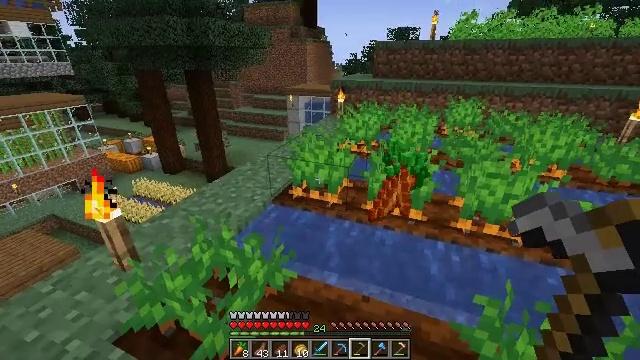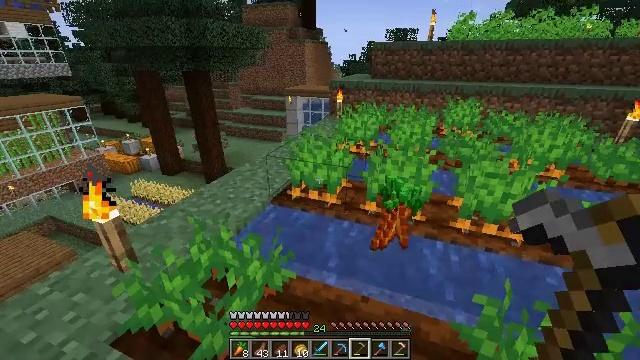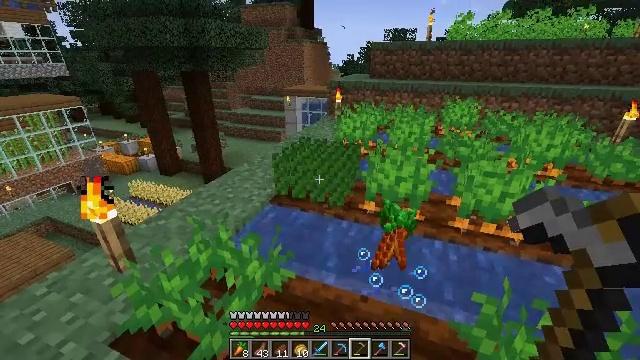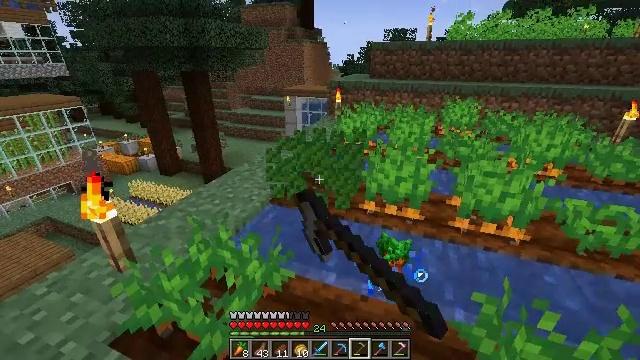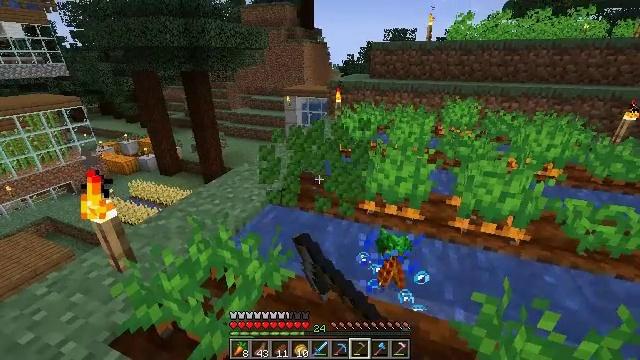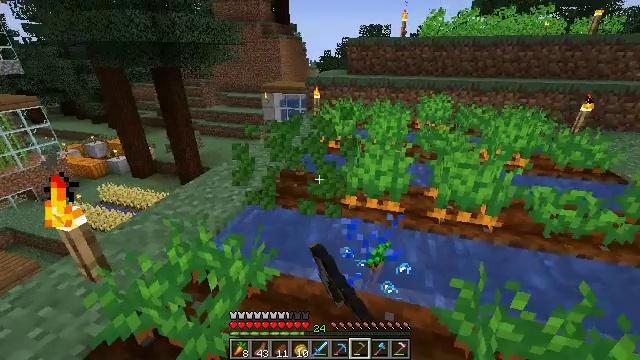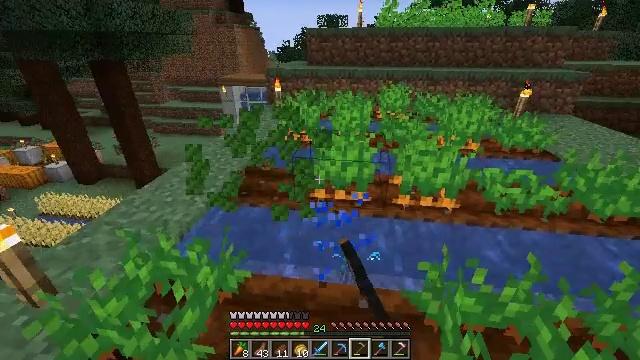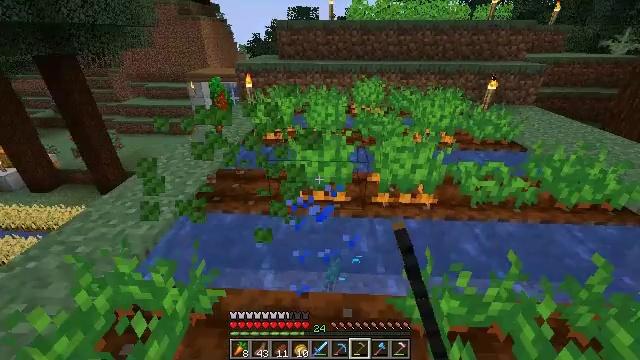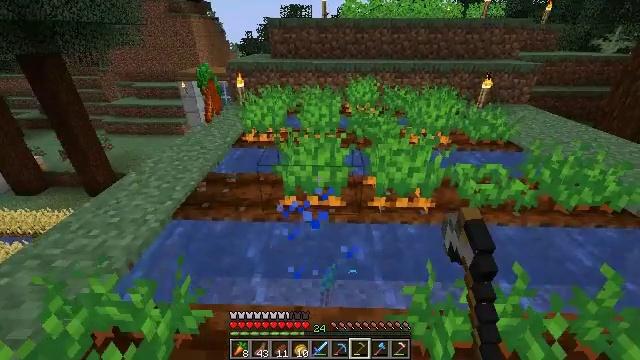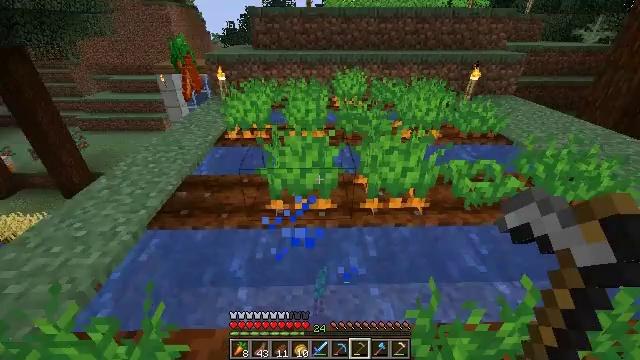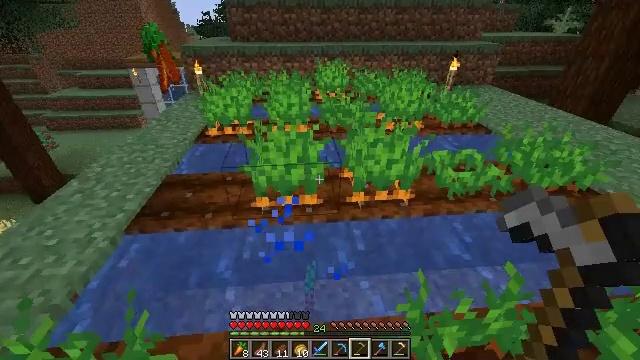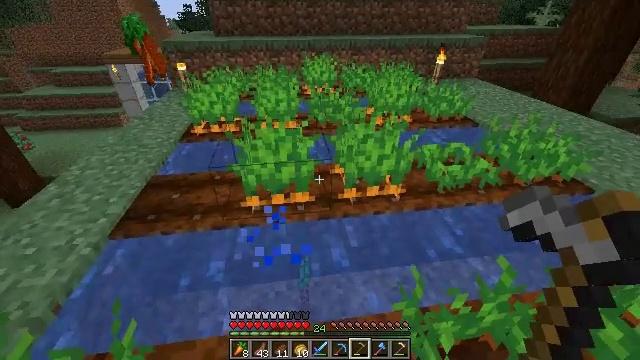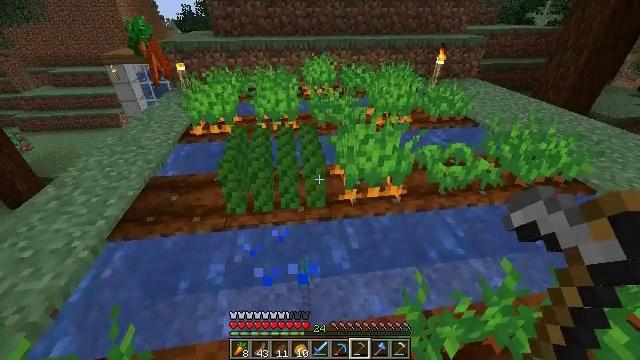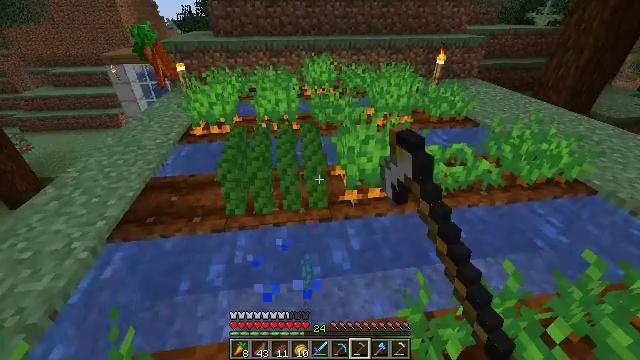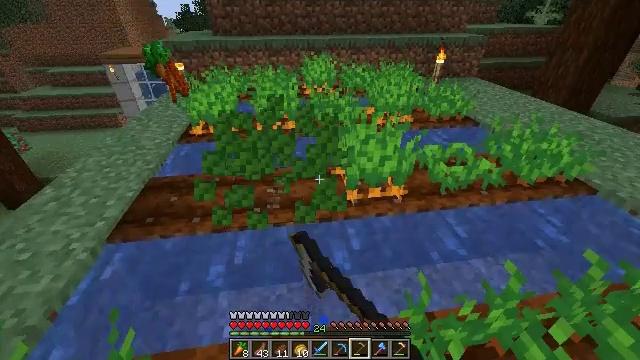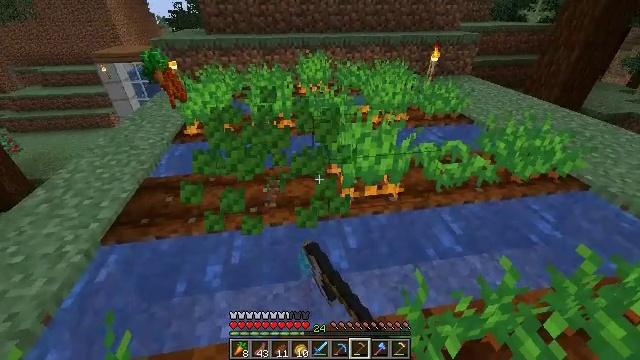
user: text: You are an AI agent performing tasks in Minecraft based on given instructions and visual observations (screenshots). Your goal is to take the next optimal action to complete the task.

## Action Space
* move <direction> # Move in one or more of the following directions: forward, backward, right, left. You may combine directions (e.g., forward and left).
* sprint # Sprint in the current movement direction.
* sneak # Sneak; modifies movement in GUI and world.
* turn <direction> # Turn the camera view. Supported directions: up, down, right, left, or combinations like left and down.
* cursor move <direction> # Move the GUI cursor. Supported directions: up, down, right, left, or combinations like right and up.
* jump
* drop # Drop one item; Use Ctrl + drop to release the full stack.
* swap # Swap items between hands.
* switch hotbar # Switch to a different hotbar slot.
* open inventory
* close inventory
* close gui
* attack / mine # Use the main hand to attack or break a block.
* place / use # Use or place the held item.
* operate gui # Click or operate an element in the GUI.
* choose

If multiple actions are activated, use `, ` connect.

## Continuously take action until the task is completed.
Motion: motion action
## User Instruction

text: Dig up carrots from the soil.
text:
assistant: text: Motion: no_op
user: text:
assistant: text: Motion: attack / mine
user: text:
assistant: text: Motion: attack / mine
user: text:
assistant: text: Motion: attack / mine
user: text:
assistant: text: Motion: turn right
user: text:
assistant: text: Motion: move forward, turn right and down
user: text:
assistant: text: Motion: move forward, turn right and down
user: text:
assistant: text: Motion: move forward, turn right
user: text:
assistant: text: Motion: turn right and down
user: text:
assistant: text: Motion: turn right and down
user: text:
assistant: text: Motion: turn right and down
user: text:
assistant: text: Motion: attack / mine
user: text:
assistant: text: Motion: attack / mine
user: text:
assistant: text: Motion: attack / mine
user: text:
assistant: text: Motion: turn right
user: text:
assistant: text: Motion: turn right
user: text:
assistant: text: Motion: turn right
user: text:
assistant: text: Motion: turn right
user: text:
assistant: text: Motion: no_op
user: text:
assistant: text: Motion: no_op
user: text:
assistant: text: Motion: no_op
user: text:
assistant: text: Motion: no_op
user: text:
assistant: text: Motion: attack / mine
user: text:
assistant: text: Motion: attack / mine
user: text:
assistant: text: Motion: no_op
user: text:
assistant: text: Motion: turn left
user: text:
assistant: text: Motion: move forward, turn left
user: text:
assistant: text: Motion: move forward, turn left
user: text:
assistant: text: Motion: move forward, turn left
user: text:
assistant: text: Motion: move forward